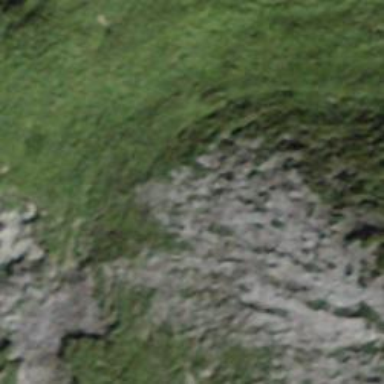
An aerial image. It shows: Natural cliff.